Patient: sex M, age 58
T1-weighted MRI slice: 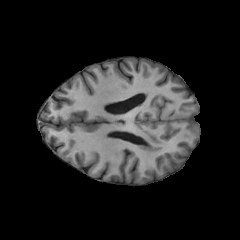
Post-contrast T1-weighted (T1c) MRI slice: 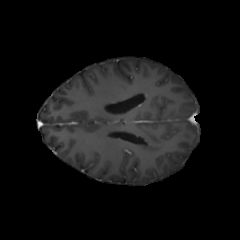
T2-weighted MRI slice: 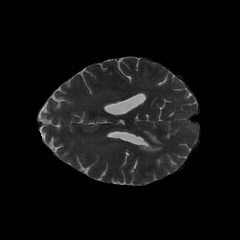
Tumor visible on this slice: yes
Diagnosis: Glioblastoma, IDH-wildtype
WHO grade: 4